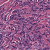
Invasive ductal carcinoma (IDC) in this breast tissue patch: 1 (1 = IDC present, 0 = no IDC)